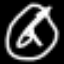
Label: clock